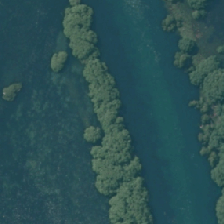
Land cover: deciduous_hardwood